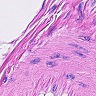
Metastatic tissue present: no